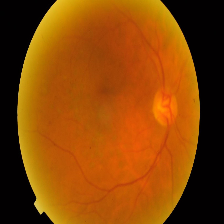
Diabetic retinopathy grade: Proliferative DR